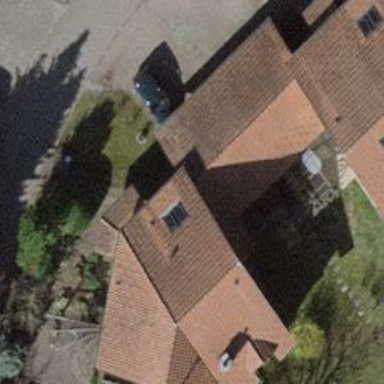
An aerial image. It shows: Garage.